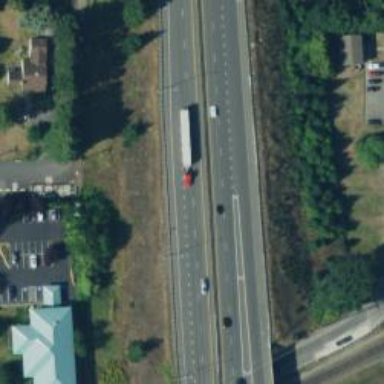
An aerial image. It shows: Motorway link.